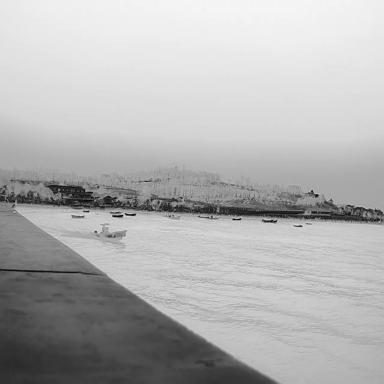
There are 12 objects shown in the infrared image, including a canoe, and 11 bulk_carriers.